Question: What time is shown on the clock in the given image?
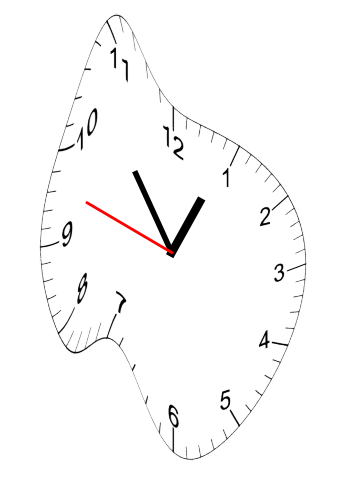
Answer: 12:53:48